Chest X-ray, AP view. Patient: 12 years old, sex F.
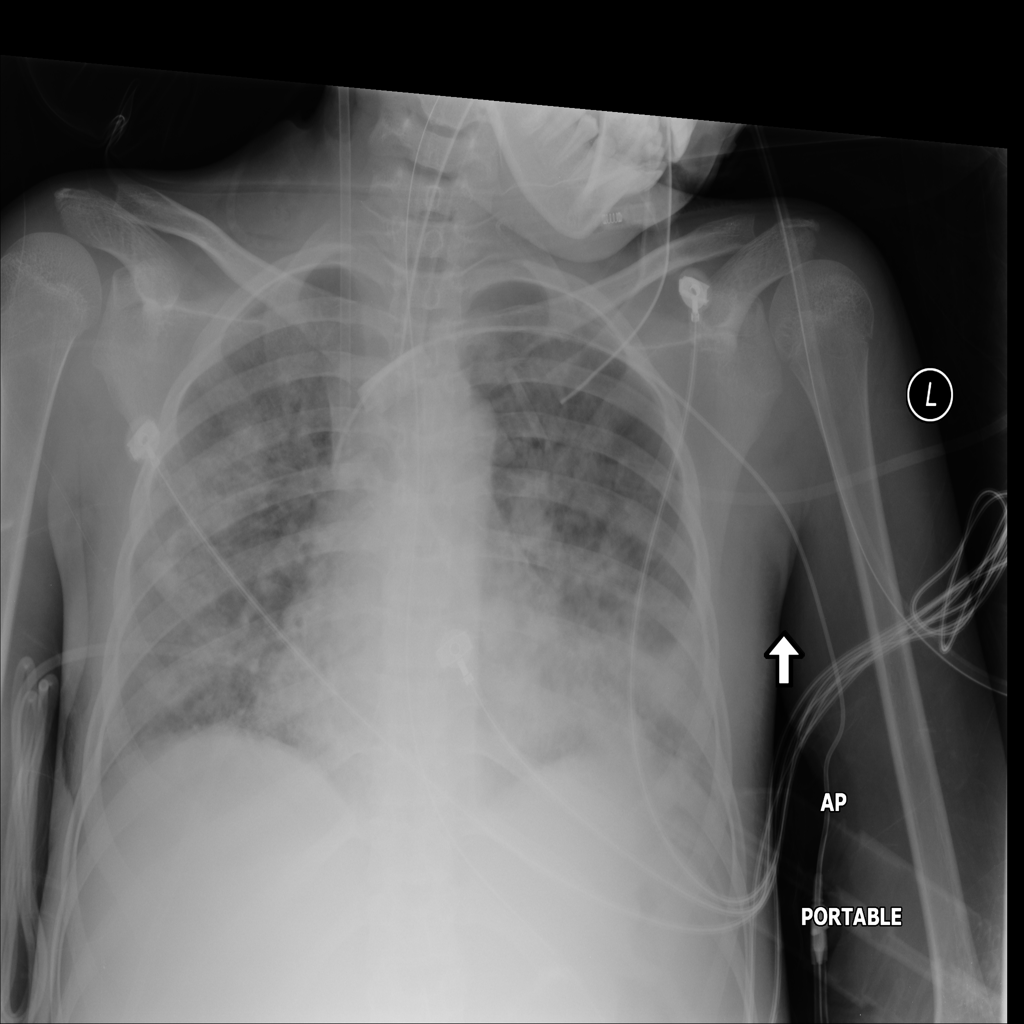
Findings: Cardiomegaly, Effusion, Infiltration